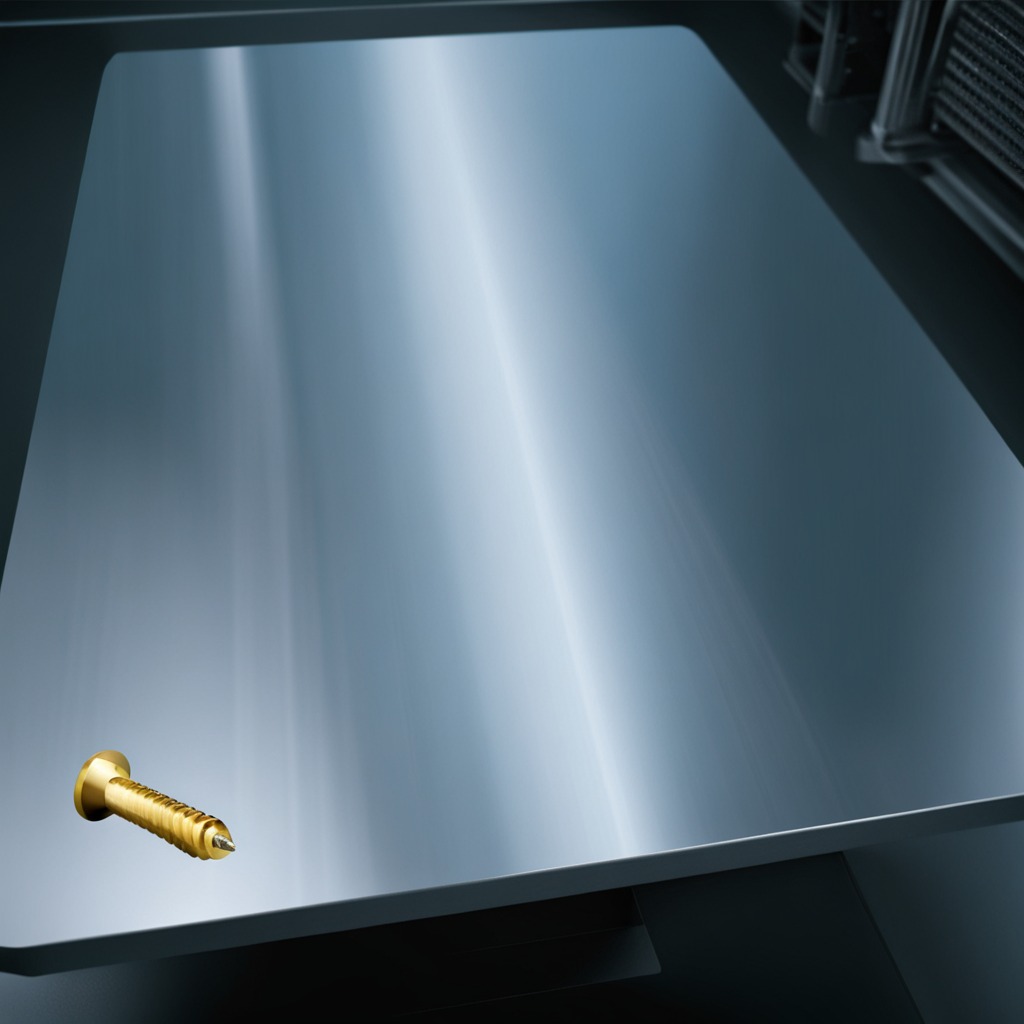
A metal screw is lying on a metal table in a machine shop under fluorescent lights.